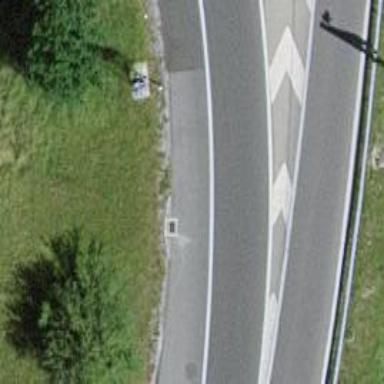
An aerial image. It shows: Asphalt motorway link.